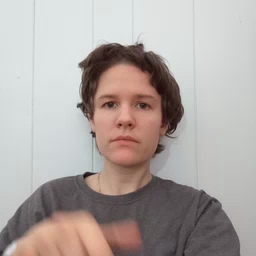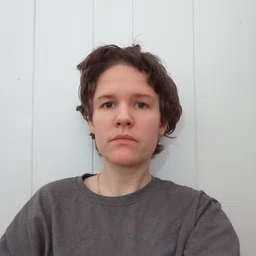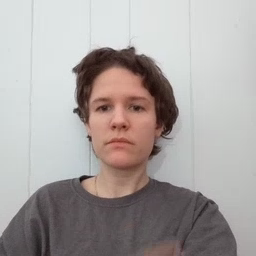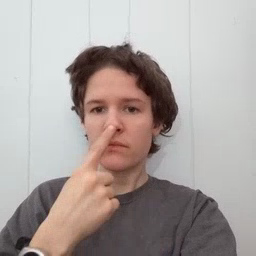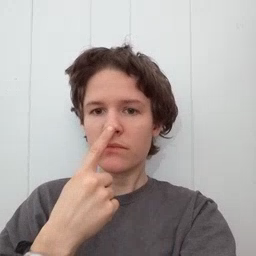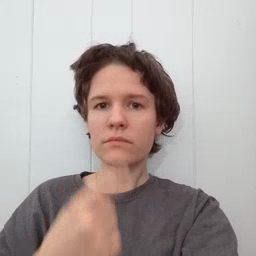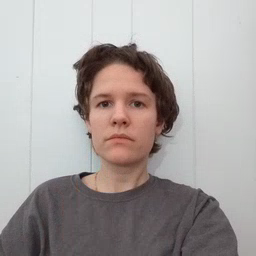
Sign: nose